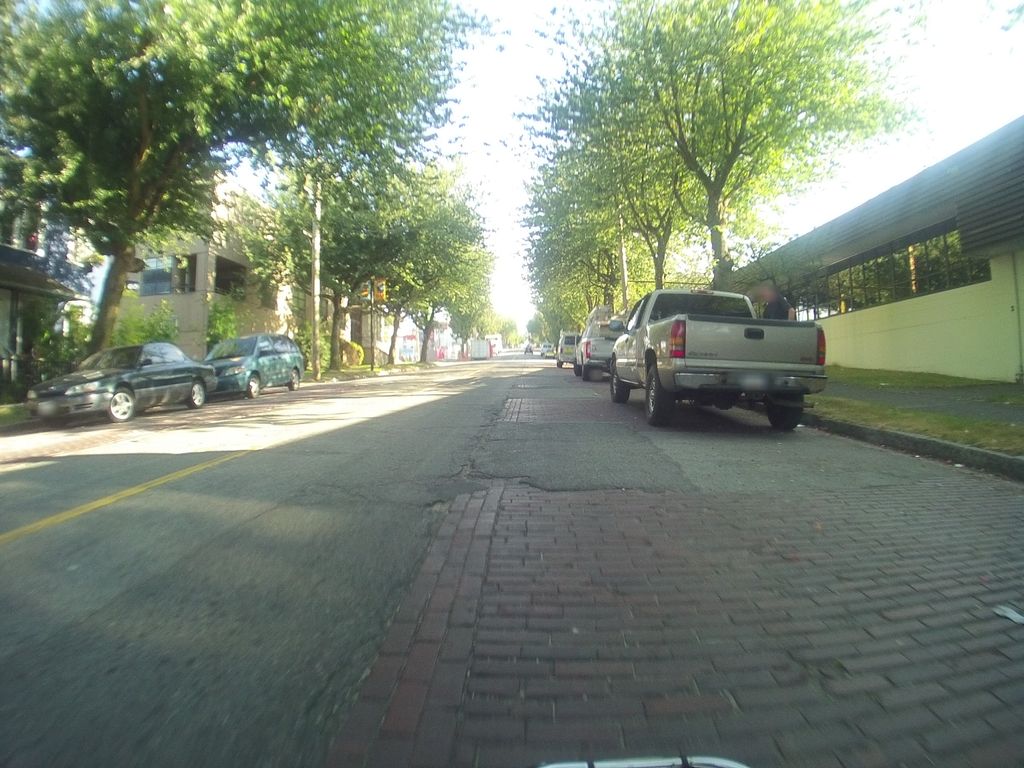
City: vancouver